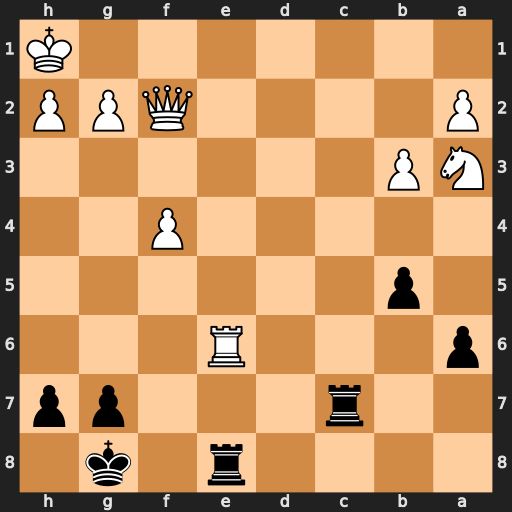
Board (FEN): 4r1k1/2r3pp/p3R3/1p6/5P2/NP6/P4QPP/7K
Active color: b
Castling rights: -
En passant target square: -
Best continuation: Rc1+ Qg1 Rxg1+ Kxg1 Rxe6